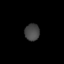
Tissue: lung
Cell type: Endothelial cells
Senescence score: 0.7161
Nuclear area (px): 245
Mean DAPI intensity: 70.22